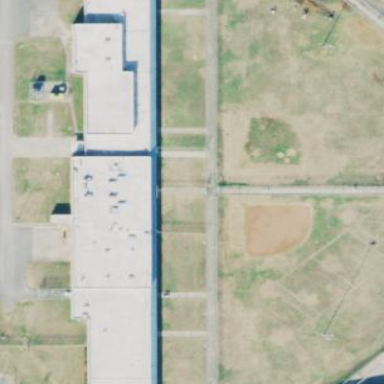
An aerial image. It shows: Prison building with flat roof.